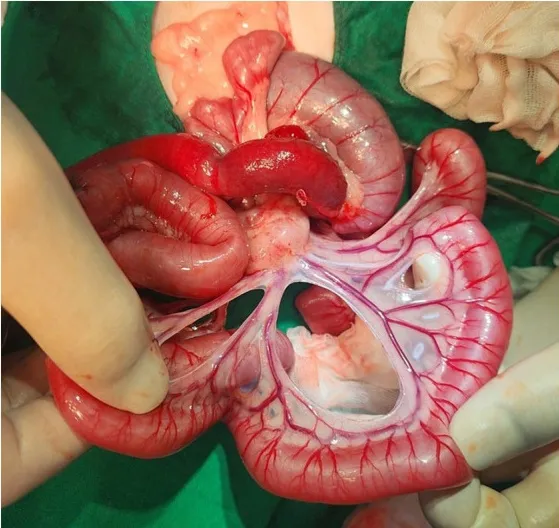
Gross images of an 8-month-old British short hair cat with a congenital small bowel mesenteric defect. Congenial defects of the mesentery with internal hernia were confirmed in this cat. When the jejunum was exposed, the mesenteric vascular arcades include vasa recta appeared normal, but a significant portion of the mesentery were absent.
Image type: medical_photograph (other_medical_photograph)